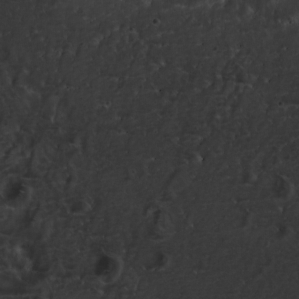
Label: non_frost